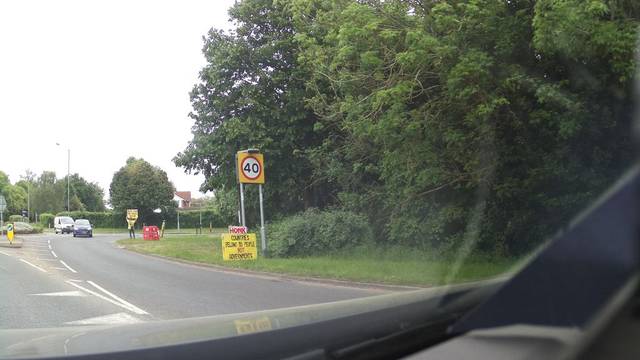
Region: United Kingdom
Coordinates: 51.484, -0.655